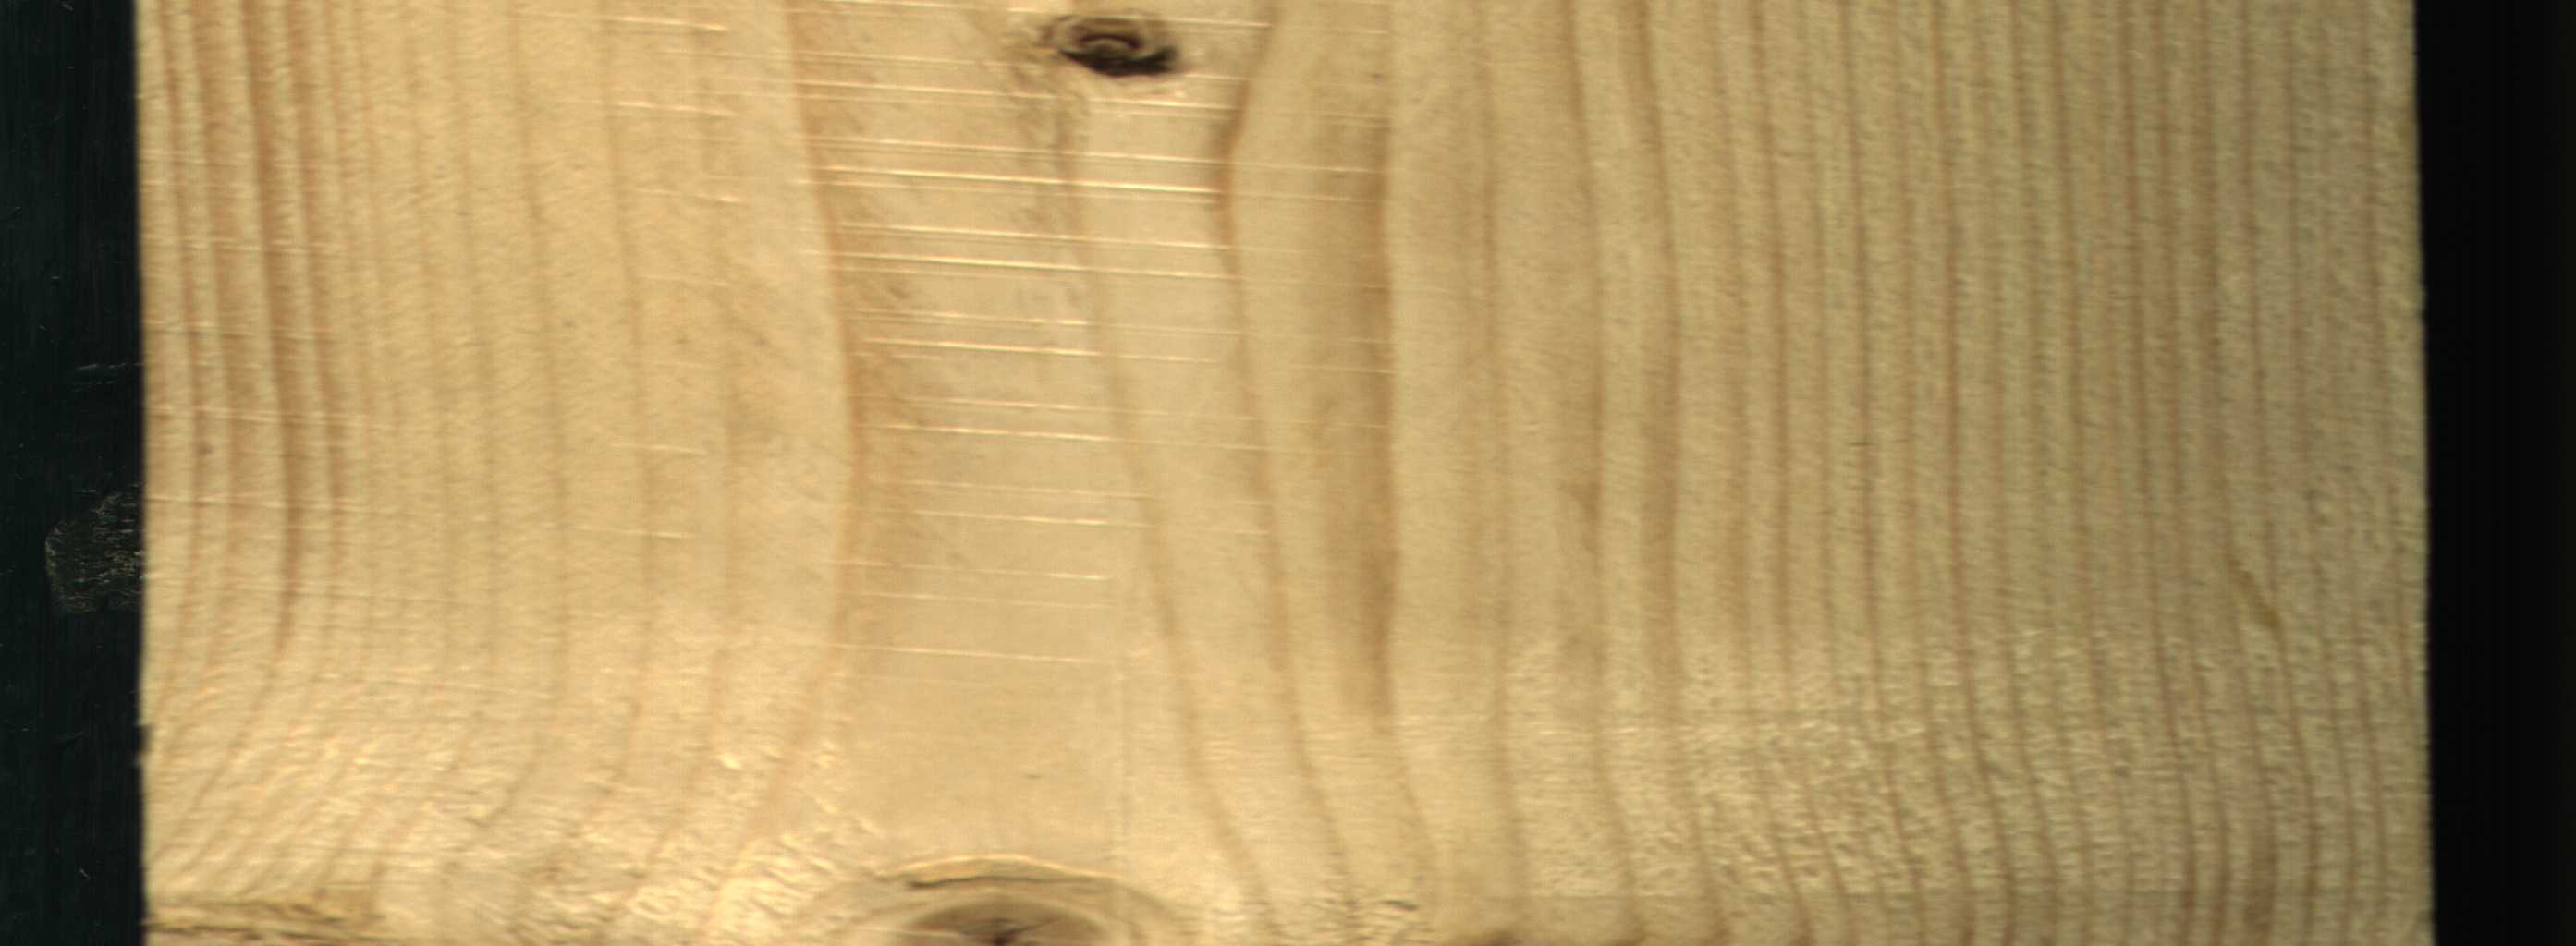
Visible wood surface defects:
Dead_Knot
Live_Knot
Live_Knot